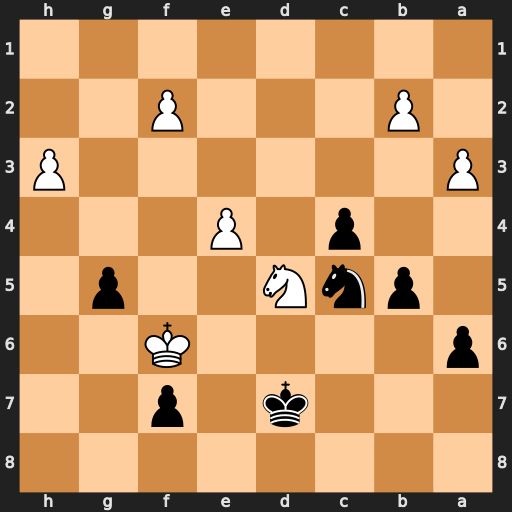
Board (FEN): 8/3k1p2/p4K2/1pnN2p1/2p1P3/P6P/1P3P2/8
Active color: b
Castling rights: -
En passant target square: -
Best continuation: Nxe4+ Kf5 Nxf2